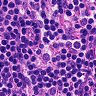
Metastatic tissue present: no